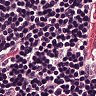
Metastatic tissue present: no